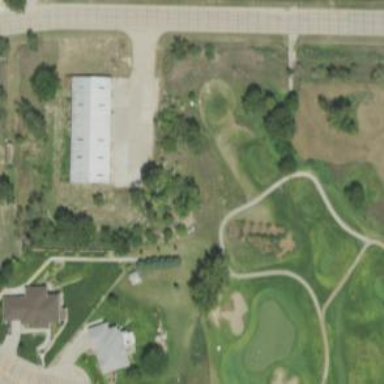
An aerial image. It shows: Service road designated as golf cart path.